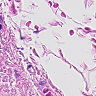
Metastatic tissue present: no